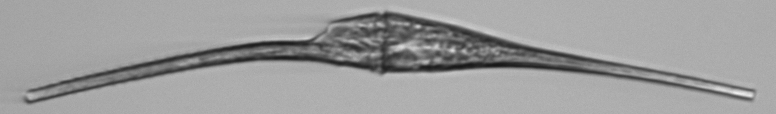
Label: Tripos_fusus